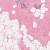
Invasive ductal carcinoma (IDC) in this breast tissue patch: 0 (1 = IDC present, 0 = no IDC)